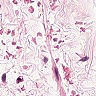
Metastatic tissue present: no